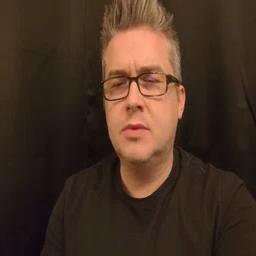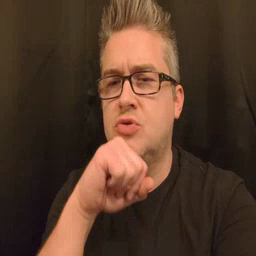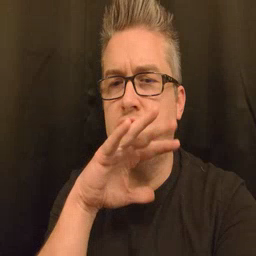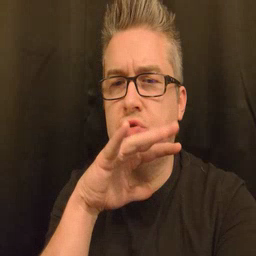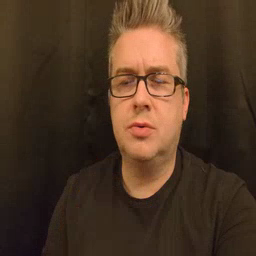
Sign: dirty